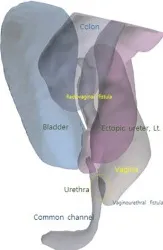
Three-dimensional (3D) reconstruction images . . Each structure.
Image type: radiology (x_ray)